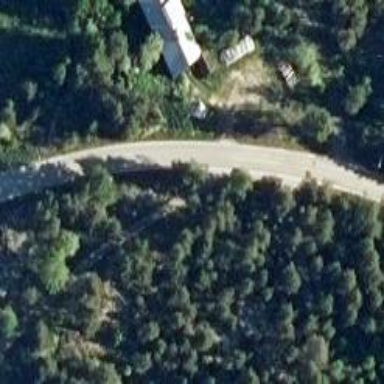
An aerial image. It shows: Tertiary road.